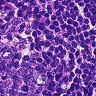
Metastatic tissue present: no